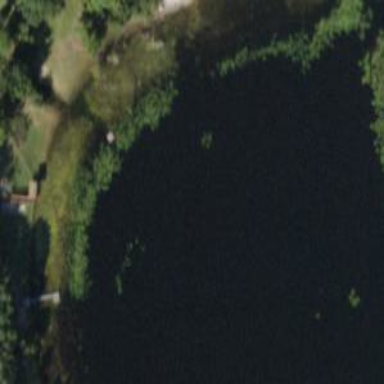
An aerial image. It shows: Lake with natural water.